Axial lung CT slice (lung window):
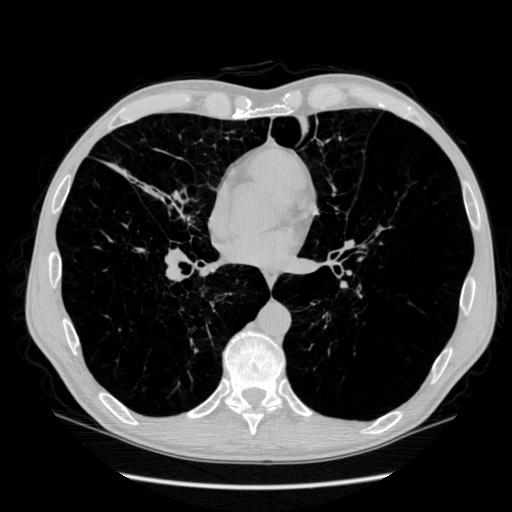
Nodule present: no